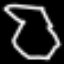
Label: octagon